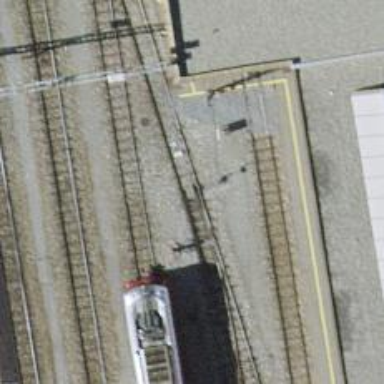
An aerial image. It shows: Railway switch.